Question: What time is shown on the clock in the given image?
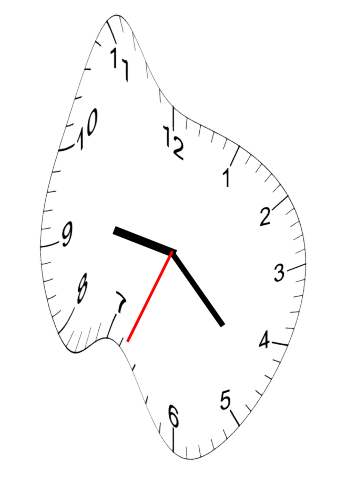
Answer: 09:22:34